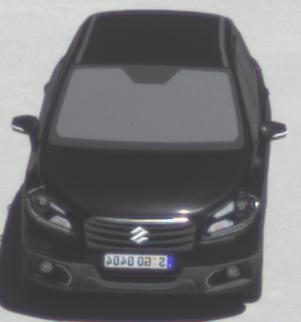
Make: Suzuki
Model: SX4 S-Cross 1.6
Detailed model: SX4 (II) S-Cross
Model produced from: 2013/10
Model produced until: 2015/08
Doors: 5
Color: black
Road condition: dry road
Daytime: midday
Contrast: high contrast